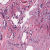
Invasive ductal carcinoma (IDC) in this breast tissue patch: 1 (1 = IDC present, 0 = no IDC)